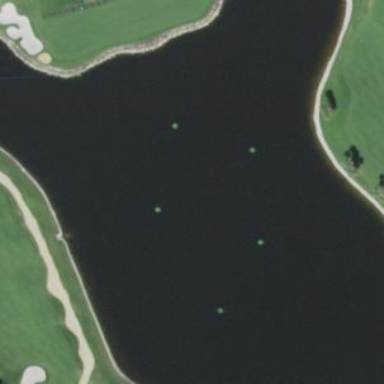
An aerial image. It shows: Water hazard in golf course. The hazard is natural water feature.